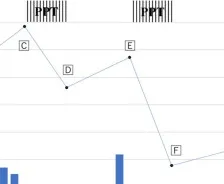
Course of endolymphatic hydrops (EH) and progression of vertigo attacks in a 68-year-old man. (J) is a progress chart of the patient's vertigo attacks as frequency per month on the y axis (right-hand side). (J) The red inverted triangle in the chart indicates the day of surgery. The vertical stripes indicate the durations of the positive pressure therapy.
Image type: chart (chart)